Interaction volume radius: 10 \u00c5
Interaction volume height: 15 \u00c5
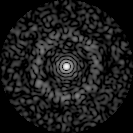
Disorder parameter: 0.8213